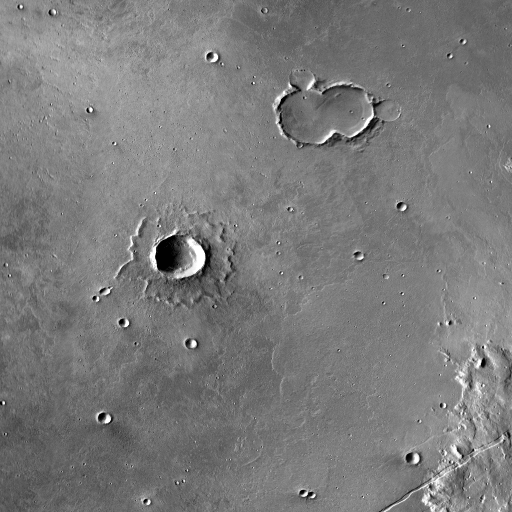
Crater classes present: Background, Other, Layered, Buried, Secondary